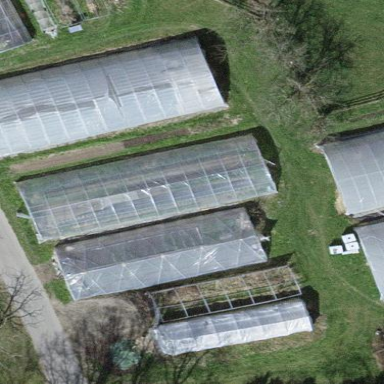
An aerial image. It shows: Area dedicated to greenhouse horticulture.